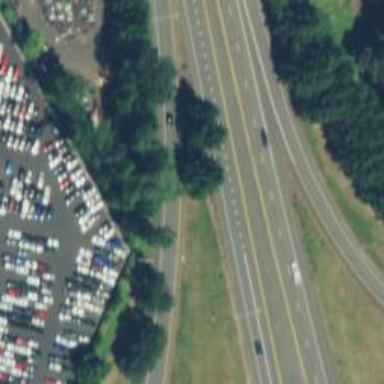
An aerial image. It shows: Trunk link highway.